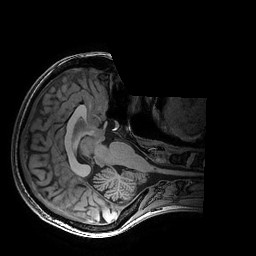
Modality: T1w
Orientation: axial
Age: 26
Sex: female
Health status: healthy
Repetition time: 2.53 s
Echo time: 0.0034 s